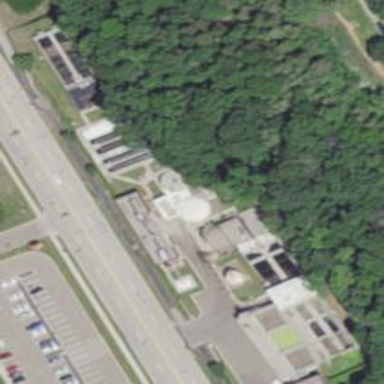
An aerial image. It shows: Industrial area with wastewater plant.